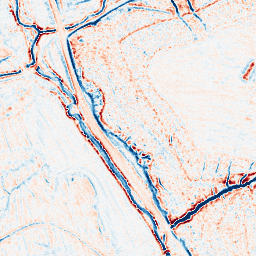
Category: edge_preserving
Decomposition family: bilateral
Decomposition parameters: d: 9
sigma_color: 100
sigma_space: 50
Upsampling method: sinc_blackman
Upsampling parameters: scale: 2
kernel_size: 16
Upsampling scale: 2